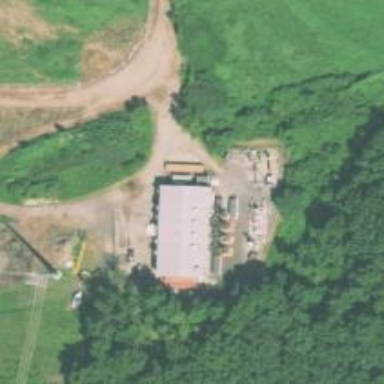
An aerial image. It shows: Generator is pictured.